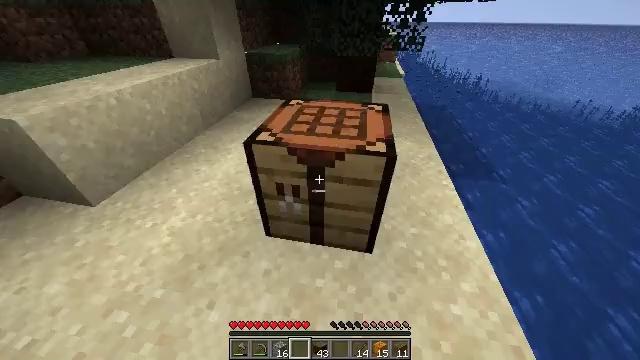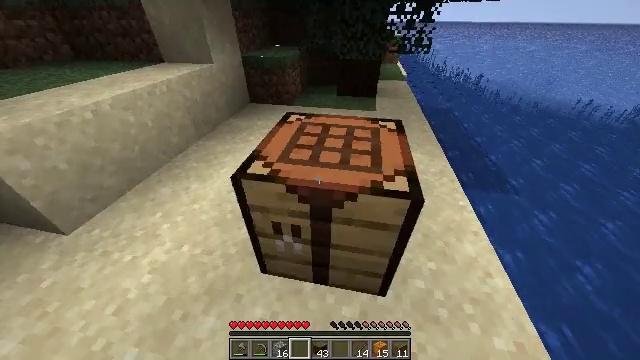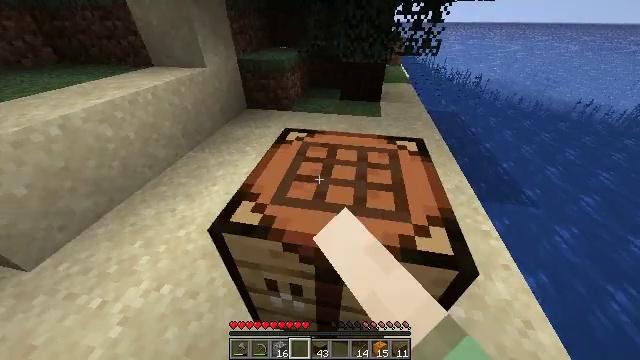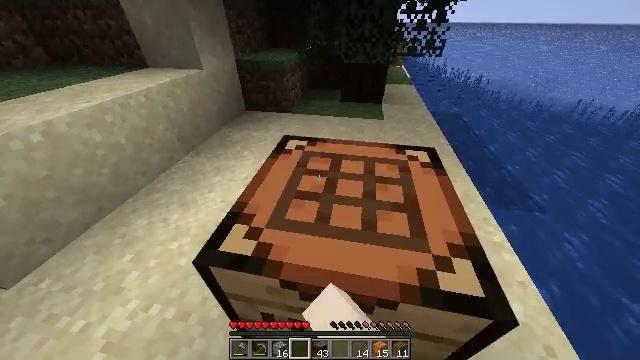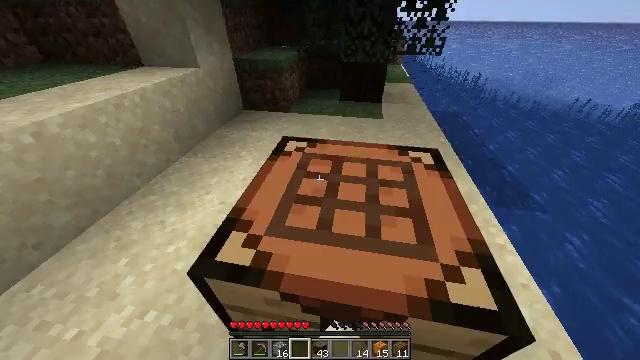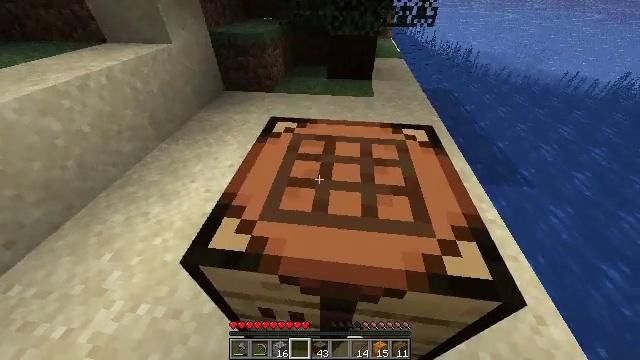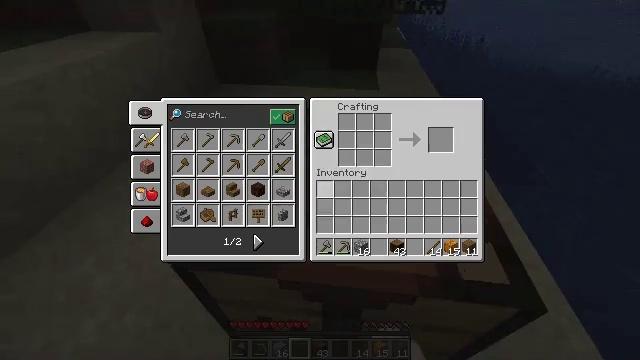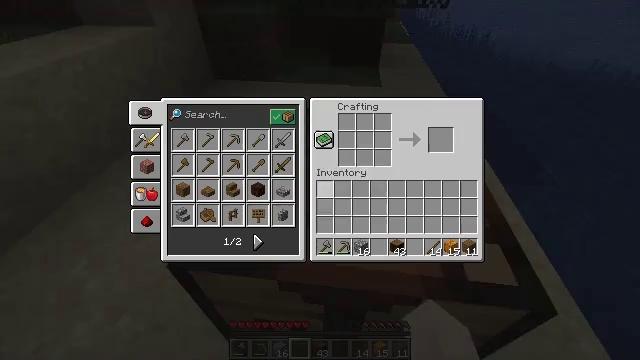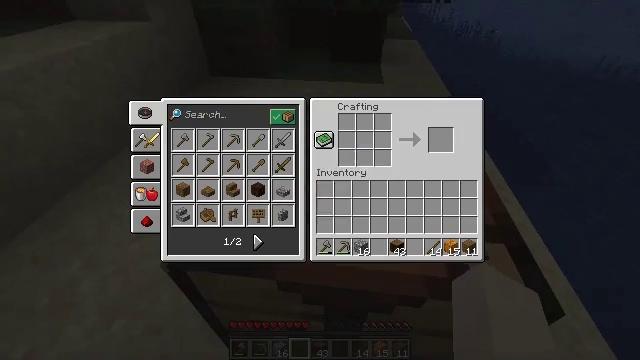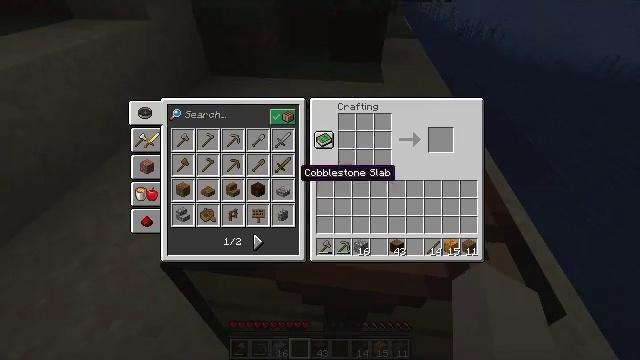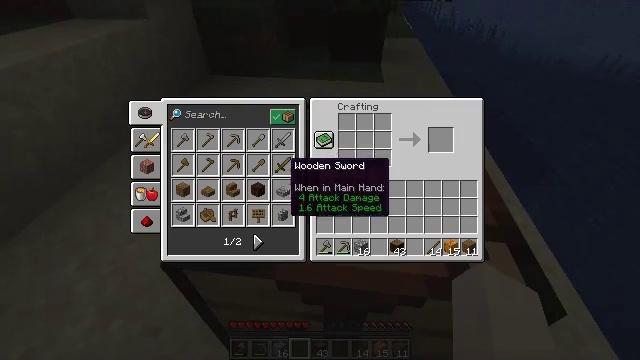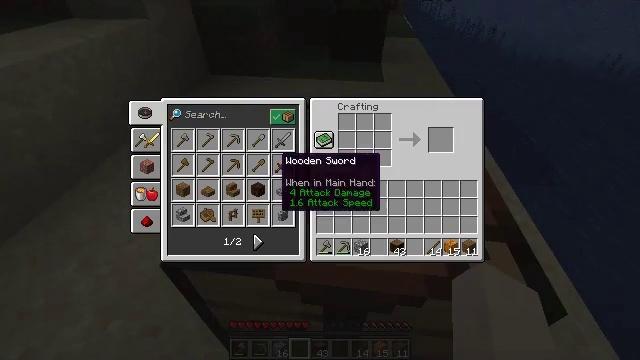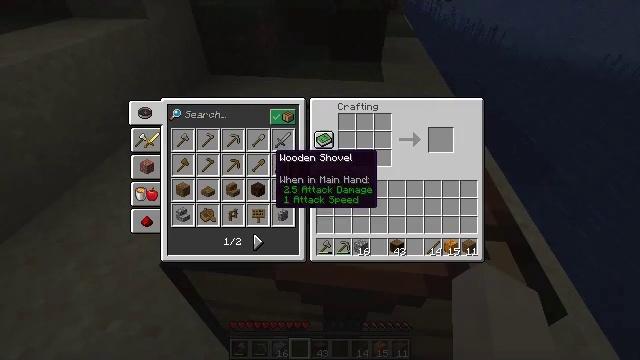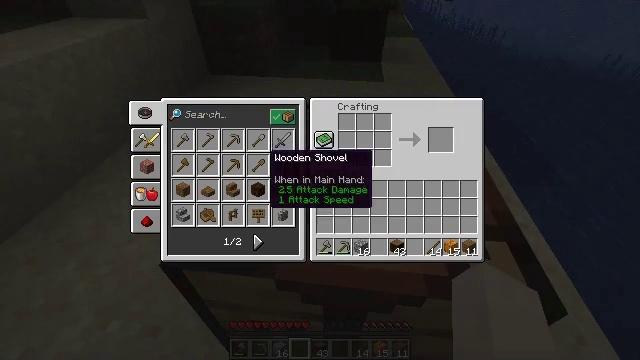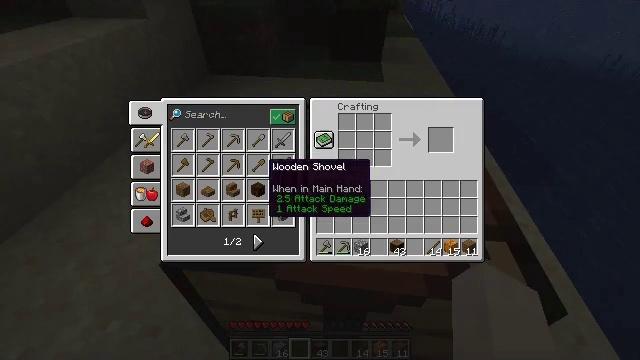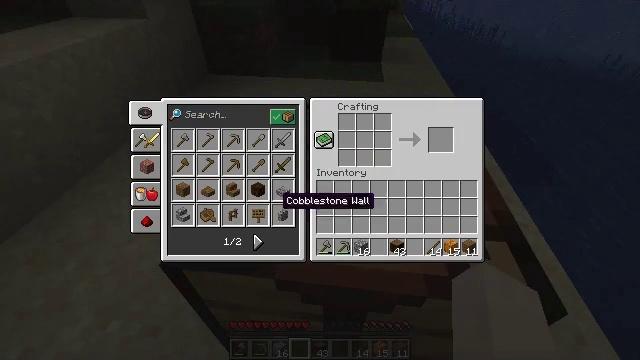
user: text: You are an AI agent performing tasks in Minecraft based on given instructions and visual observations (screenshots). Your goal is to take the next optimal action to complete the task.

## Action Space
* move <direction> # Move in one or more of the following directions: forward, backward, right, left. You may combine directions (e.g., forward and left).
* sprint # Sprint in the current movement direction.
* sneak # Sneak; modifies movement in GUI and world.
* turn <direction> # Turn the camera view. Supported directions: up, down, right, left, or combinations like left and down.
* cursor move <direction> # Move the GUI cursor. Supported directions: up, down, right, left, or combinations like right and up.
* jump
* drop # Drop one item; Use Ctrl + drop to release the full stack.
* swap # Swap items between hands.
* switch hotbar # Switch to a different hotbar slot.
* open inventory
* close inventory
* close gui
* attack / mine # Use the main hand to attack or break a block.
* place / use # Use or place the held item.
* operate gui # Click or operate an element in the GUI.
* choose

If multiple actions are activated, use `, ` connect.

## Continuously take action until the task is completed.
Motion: motion action
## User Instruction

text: Open the crafting table and make a spruce boat with spruce planks.
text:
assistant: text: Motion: move forward, use / place
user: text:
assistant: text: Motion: move forward, use / place
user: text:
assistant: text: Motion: move forward, use / place
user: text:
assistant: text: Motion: no_op
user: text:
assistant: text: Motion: turn right and down
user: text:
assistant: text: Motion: open gui
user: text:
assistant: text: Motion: no_op
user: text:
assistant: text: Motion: cursor move left
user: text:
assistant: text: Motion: no_op
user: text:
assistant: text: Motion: cursor move left
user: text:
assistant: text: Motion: cursor move left
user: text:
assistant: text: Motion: no_op
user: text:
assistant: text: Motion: no_op
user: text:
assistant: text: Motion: cursor move down
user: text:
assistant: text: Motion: cursor move right and down
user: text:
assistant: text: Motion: cursor move down
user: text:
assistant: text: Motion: cursor move left and down
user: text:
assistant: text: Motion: cursor move left
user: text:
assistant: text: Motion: no_op
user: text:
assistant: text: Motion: no_op
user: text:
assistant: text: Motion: no_op
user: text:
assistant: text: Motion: cursor move left
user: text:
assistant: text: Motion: cursor move left
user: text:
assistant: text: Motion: cursor move left
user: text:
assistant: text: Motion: cursor move left
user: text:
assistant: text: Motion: no_op
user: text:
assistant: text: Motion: operate gui
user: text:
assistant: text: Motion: operate gui
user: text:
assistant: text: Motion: cursor move right
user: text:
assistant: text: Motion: cursor move right and up